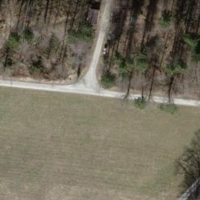
EUNIS habitat code: 44
Species observed at this site:
Clinopodium vulgare